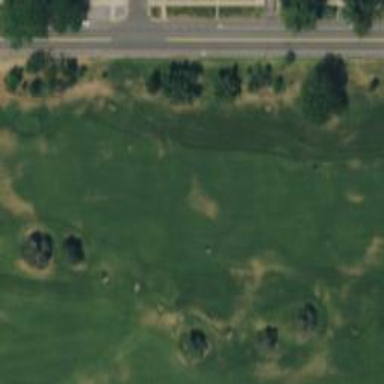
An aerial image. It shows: Golf hole.